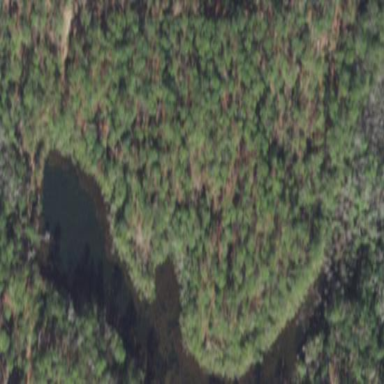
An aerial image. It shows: Needle-leaved woodland.